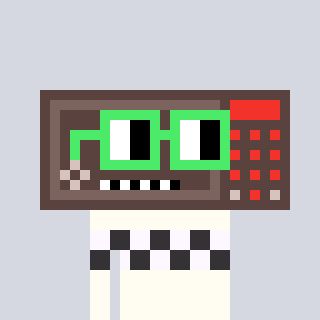
a pixel art character with square light green glasses, a wallsafe-shaped head and a grayscale-colored body on a cool background